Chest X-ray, AP view. Patient: 33 years old, sex M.
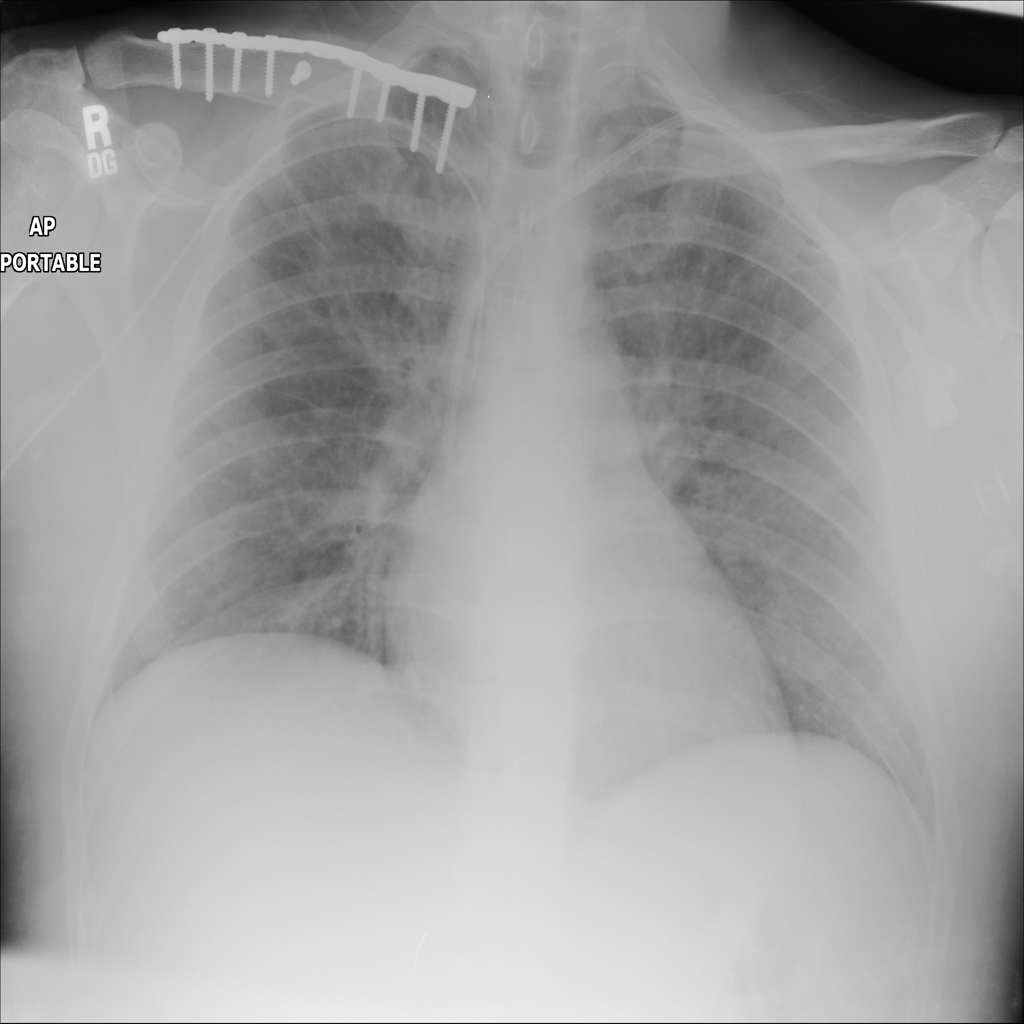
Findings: No Finding